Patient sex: M
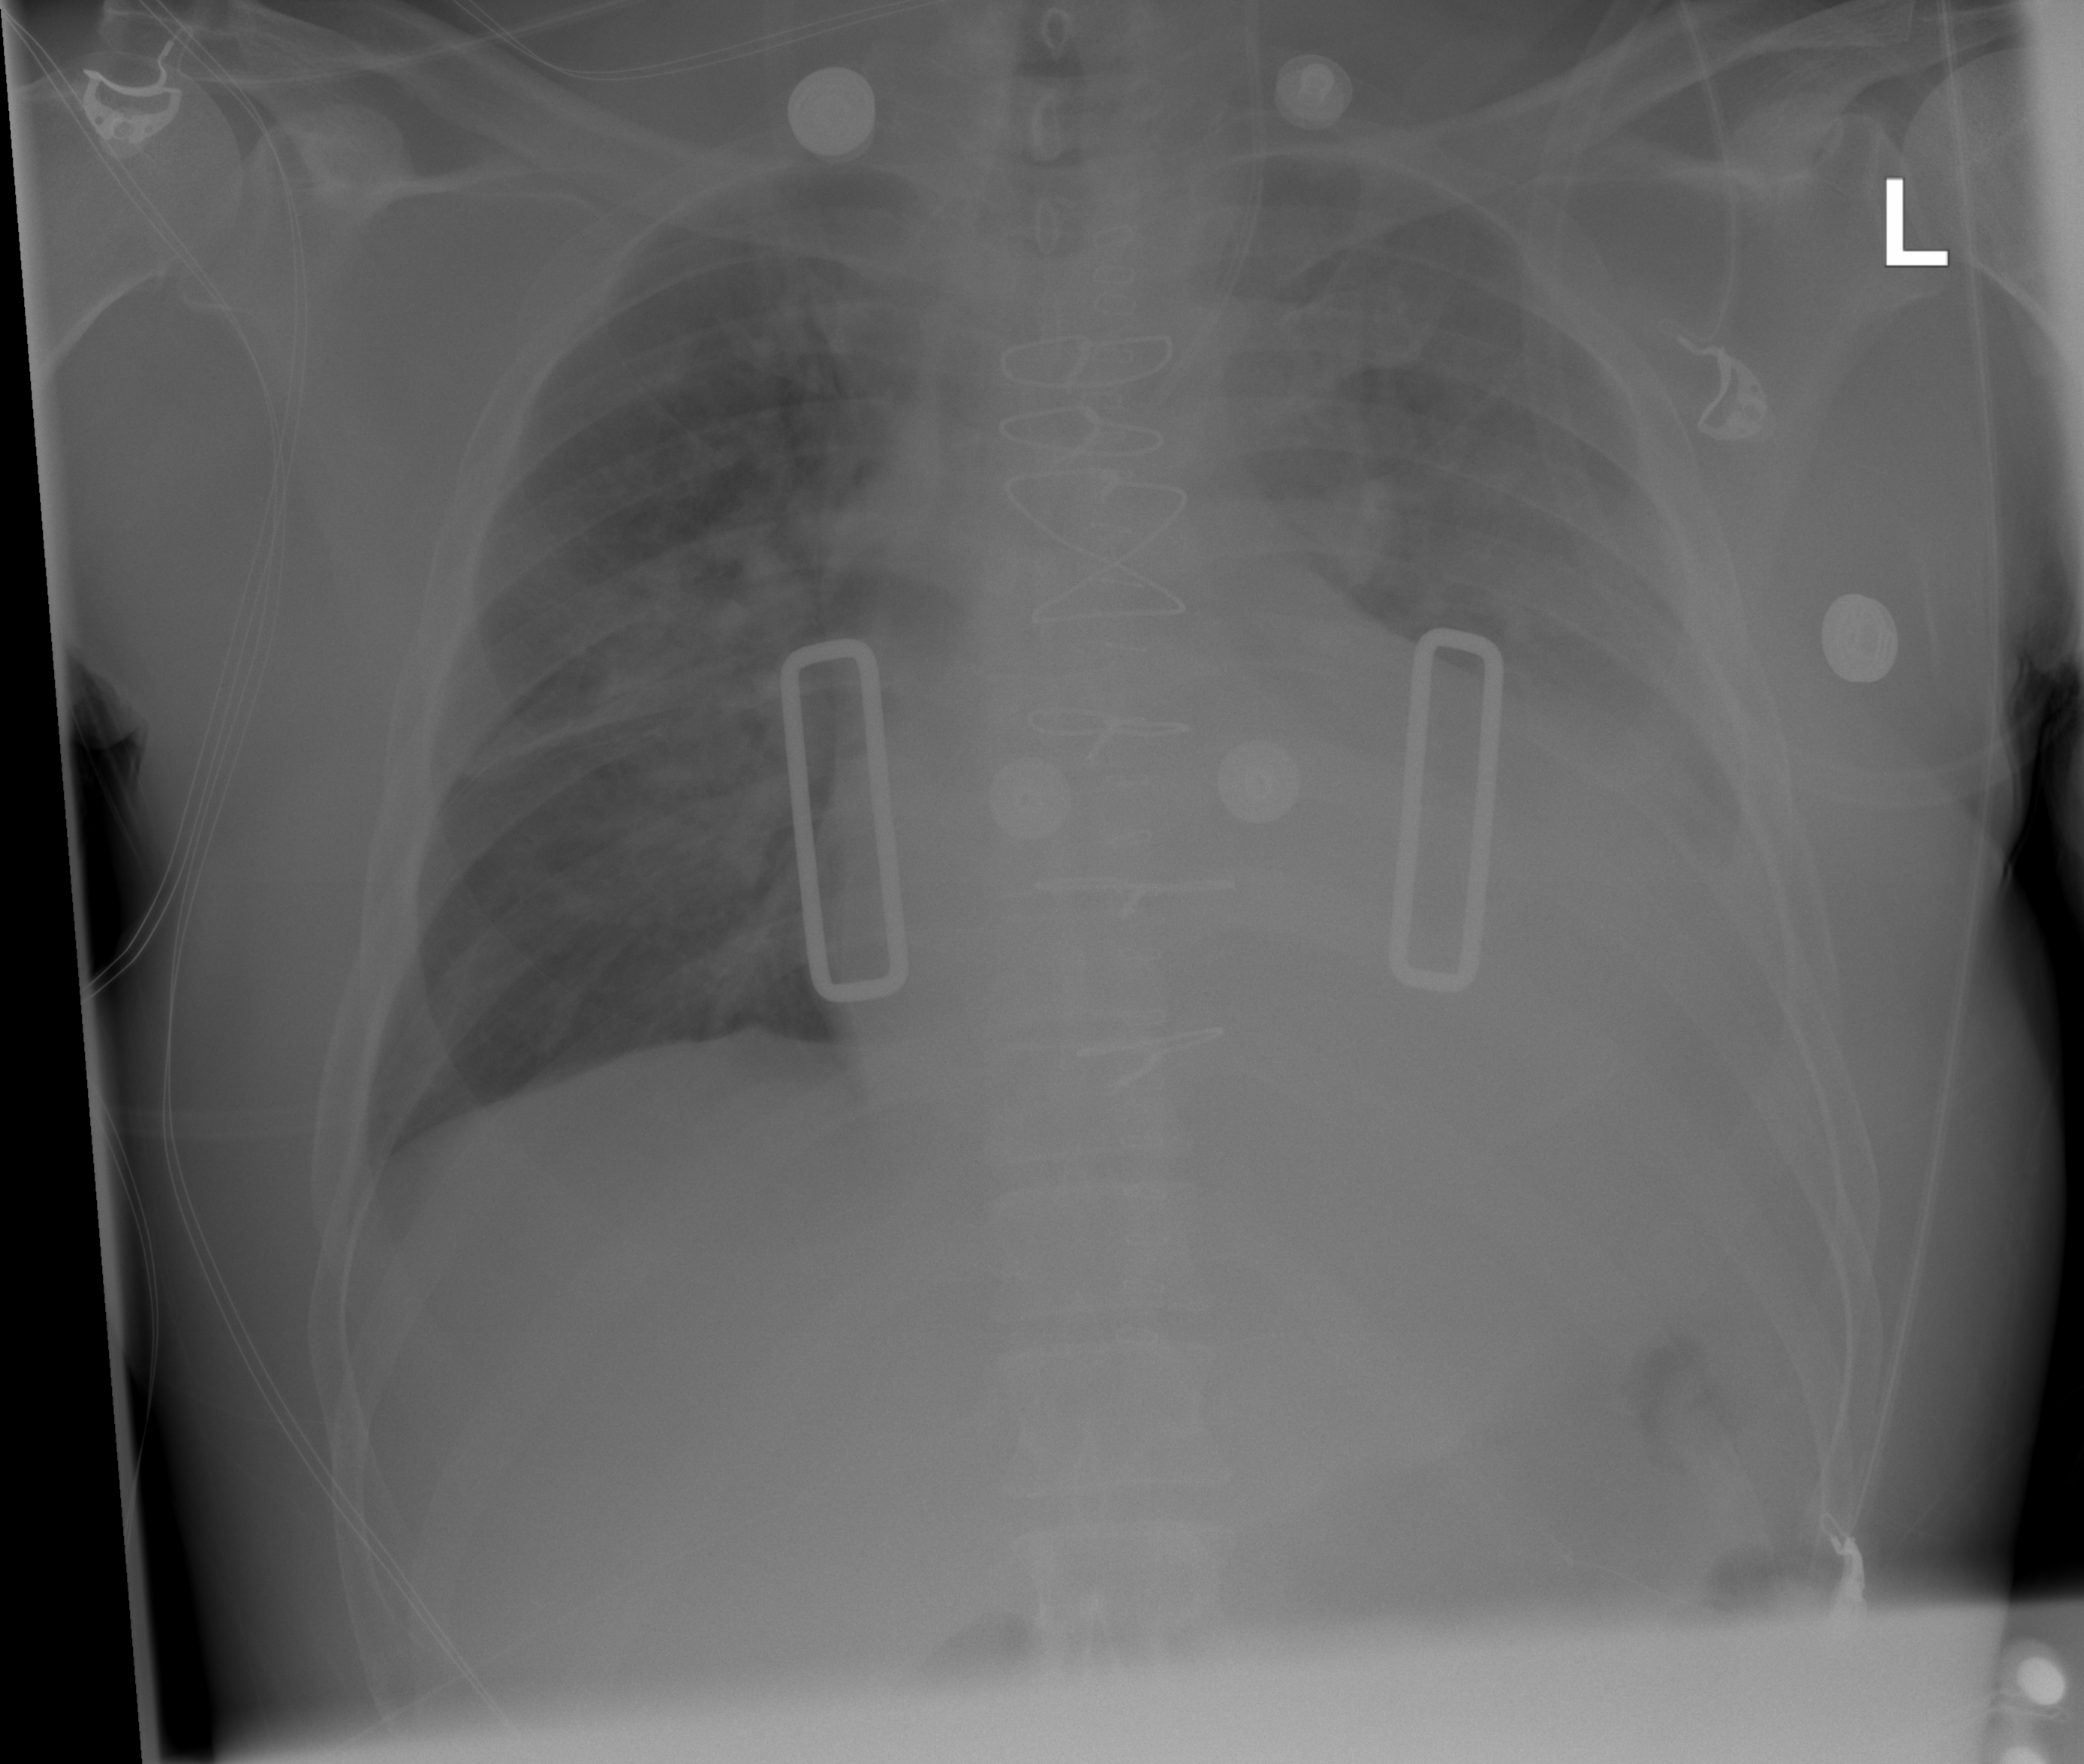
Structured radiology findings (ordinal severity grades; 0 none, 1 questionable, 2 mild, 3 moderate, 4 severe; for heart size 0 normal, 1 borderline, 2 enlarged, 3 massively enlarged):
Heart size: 2
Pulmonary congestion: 2
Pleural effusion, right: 0
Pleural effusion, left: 2
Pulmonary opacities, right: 2
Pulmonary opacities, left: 2
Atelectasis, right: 2
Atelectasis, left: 2